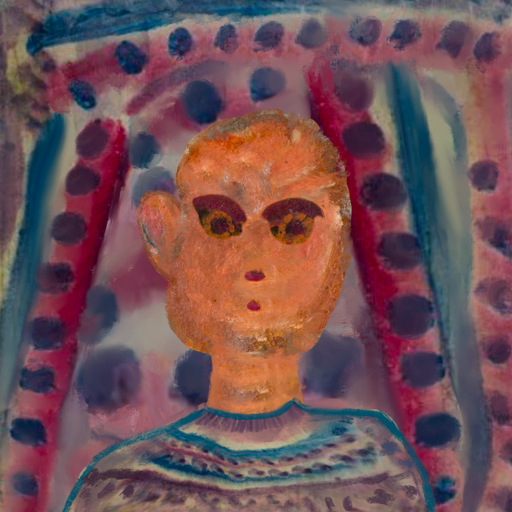
Background: HillGirl, Head And Neck Front: Boggyland, Face Front: Doll, Bust: HillGirl, Hair Front: Blank, Head Accessory: Blank, Second Necklace: Blank, Necklace: Blank, Baby: Blank